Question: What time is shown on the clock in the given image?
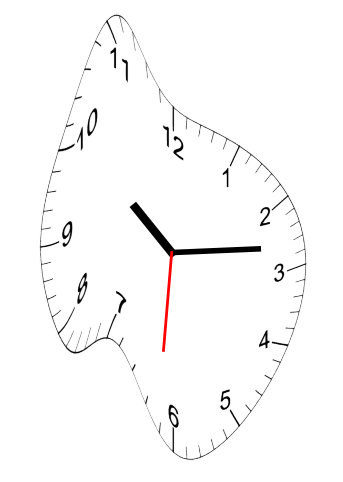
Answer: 10:13:31